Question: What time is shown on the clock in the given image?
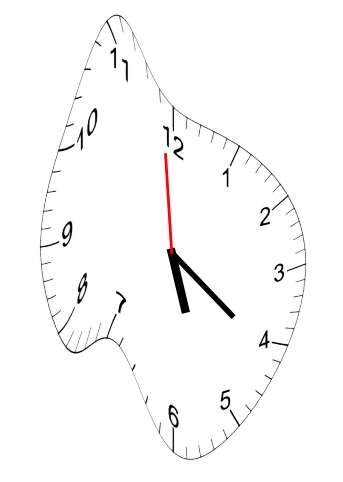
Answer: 05:20:59